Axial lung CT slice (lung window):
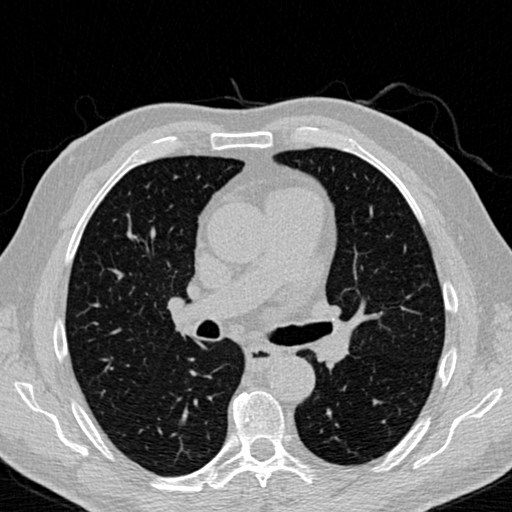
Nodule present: no